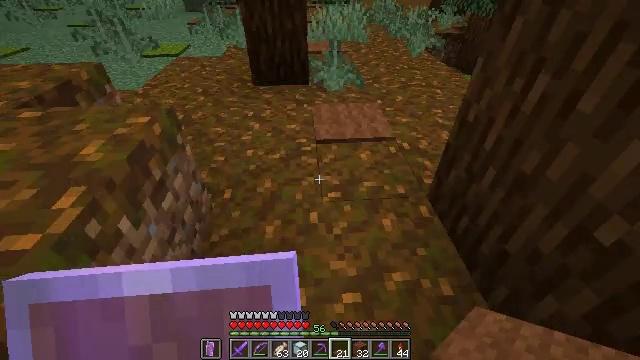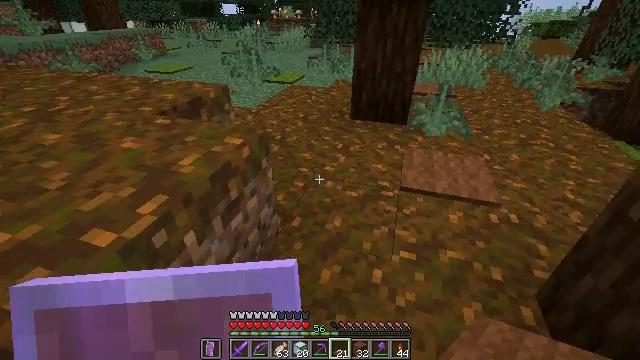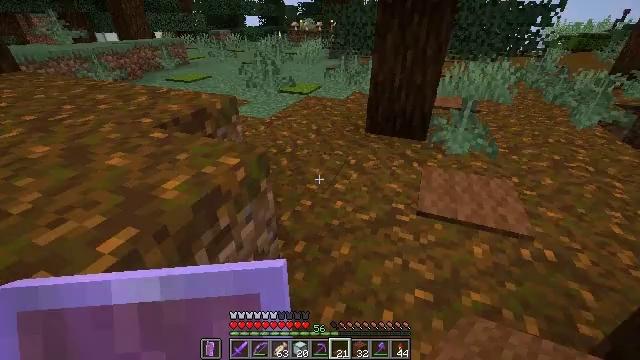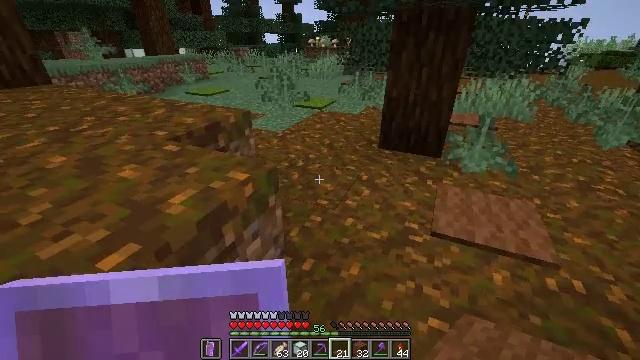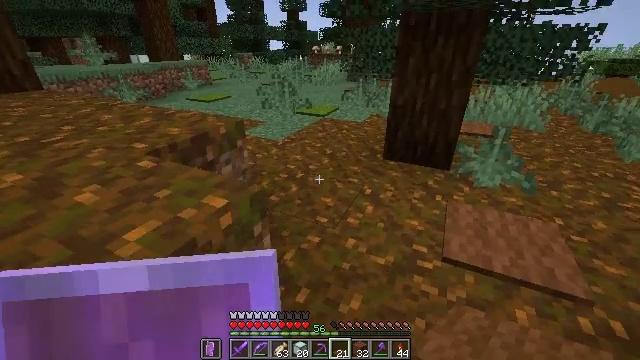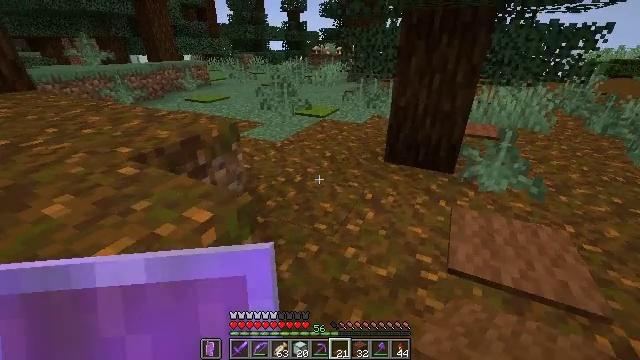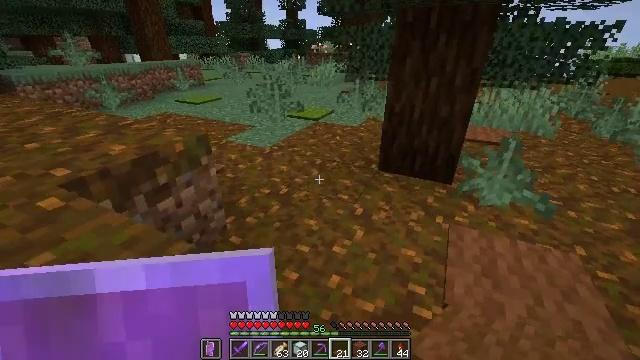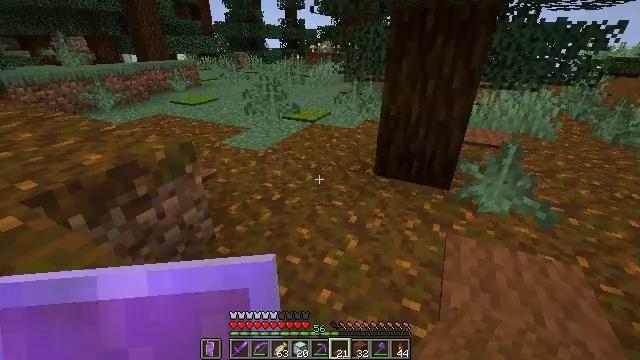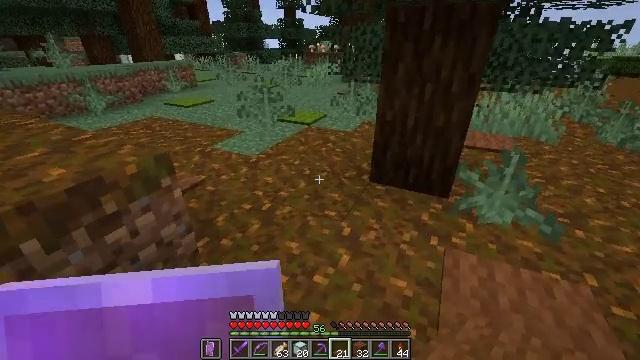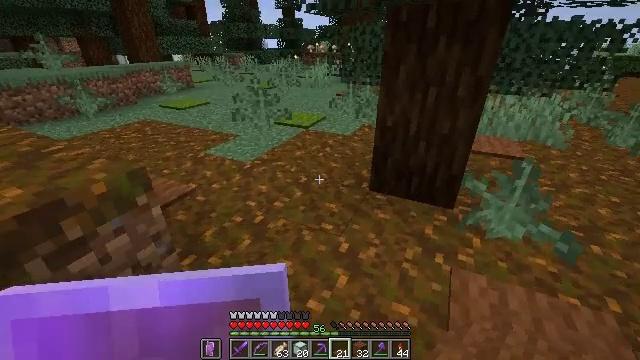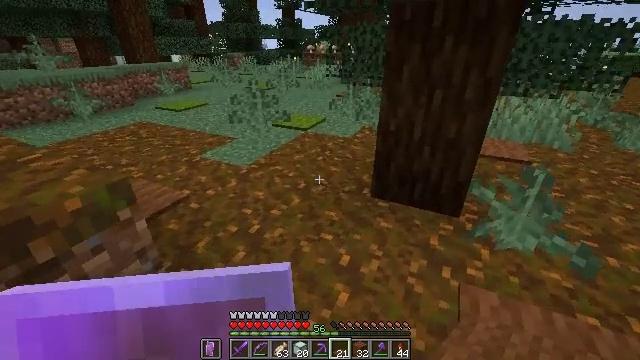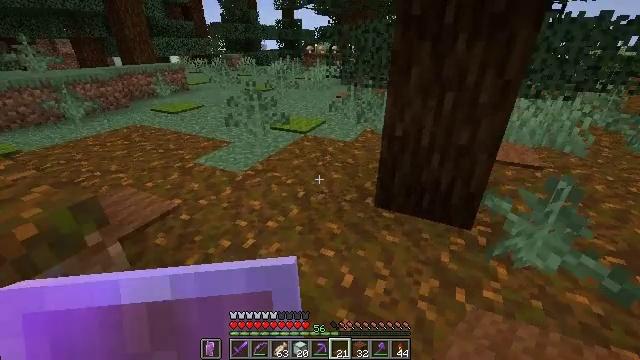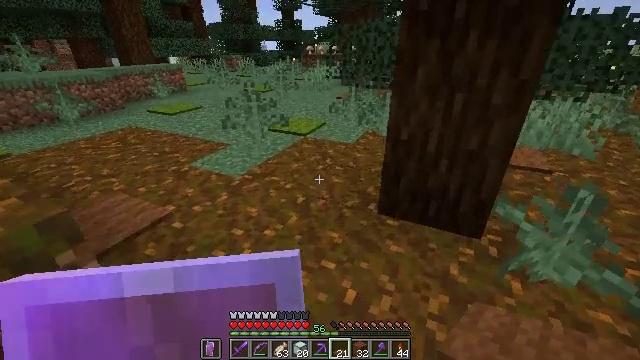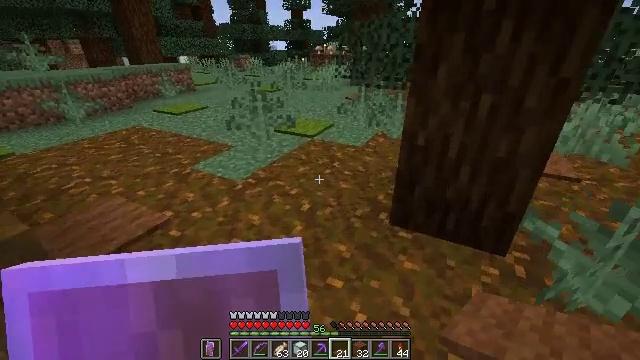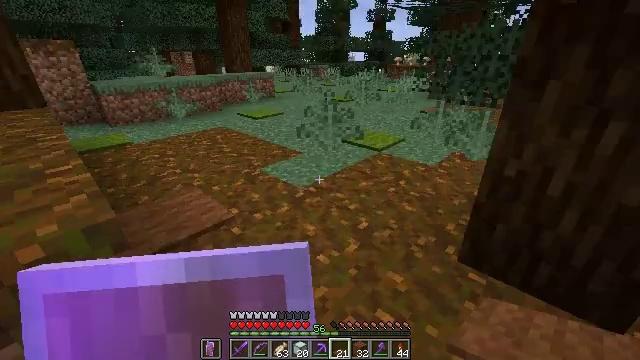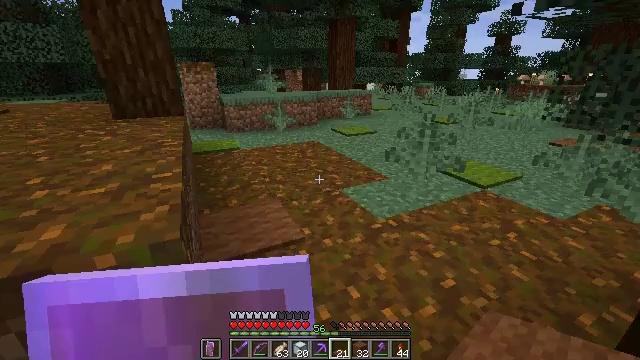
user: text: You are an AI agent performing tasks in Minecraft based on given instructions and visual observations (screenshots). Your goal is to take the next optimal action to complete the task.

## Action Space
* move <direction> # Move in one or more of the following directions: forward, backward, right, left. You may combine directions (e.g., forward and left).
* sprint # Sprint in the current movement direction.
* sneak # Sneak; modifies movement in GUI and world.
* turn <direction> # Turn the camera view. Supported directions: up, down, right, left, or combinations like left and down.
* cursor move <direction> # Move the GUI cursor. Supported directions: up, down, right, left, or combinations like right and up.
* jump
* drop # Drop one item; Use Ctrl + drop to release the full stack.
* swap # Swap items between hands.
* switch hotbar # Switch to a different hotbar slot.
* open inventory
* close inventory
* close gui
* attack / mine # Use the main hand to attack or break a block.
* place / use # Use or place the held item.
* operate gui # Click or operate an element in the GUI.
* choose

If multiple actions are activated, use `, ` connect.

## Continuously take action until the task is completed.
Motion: motion action
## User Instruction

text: Attack the green carpet to retrieve it.
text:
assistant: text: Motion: move forward, turn left and up
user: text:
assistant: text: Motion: move forward, turn left and up
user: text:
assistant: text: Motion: move forward, turn left and up
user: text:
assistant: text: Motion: move forward, turn up
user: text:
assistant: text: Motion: move forward and move right
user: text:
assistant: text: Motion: move forward and move right
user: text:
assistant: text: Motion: move forward and move right
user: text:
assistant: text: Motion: move forward
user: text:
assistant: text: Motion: move forward
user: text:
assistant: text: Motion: move forward
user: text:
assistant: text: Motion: move forward
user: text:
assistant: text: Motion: move forward
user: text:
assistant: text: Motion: move forward, turn left
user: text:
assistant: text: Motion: move forward, turn left and up
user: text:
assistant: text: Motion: move forward, turn left and up
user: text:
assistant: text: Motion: move forward, turn left and up
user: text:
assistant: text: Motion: move forward
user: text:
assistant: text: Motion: move forward
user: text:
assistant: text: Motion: move forward
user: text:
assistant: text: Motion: move forward
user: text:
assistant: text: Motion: move forward
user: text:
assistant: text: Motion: move forward and move right, turn left
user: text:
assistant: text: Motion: move forward and move right, turn left
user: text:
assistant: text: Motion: move forward and move right, turn left and down
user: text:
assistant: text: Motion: move forward, turn left and down
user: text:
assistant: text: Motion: turn left
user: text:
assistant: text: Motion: no_op
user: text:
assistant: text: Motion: turn up
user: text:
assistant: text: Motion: no_op
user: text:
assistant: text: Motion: move forward, turn right